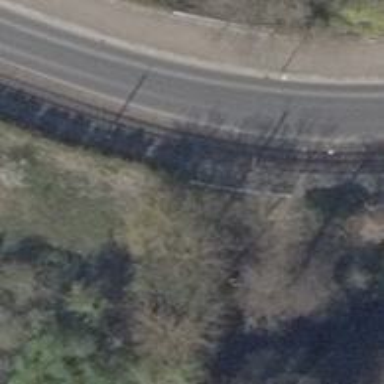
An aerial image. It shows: Tram bridge with contact lines for electrification.